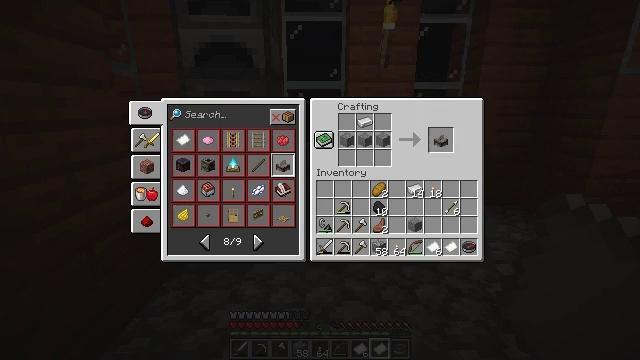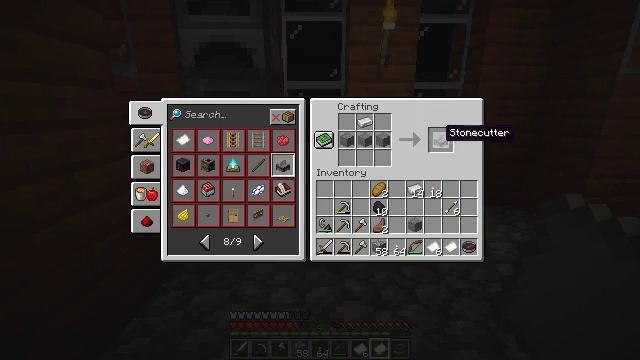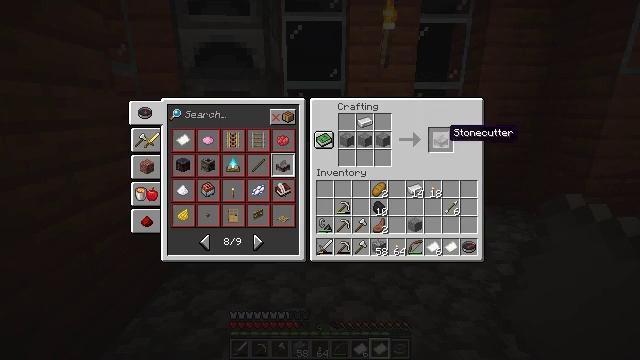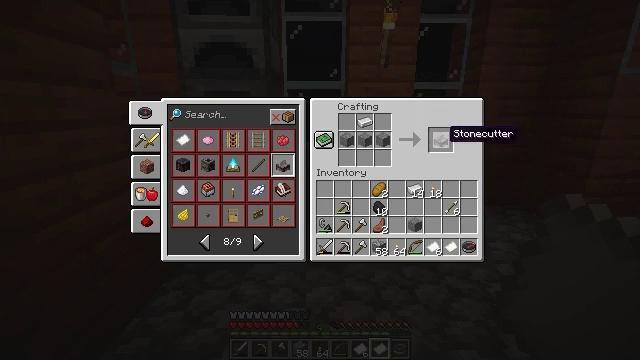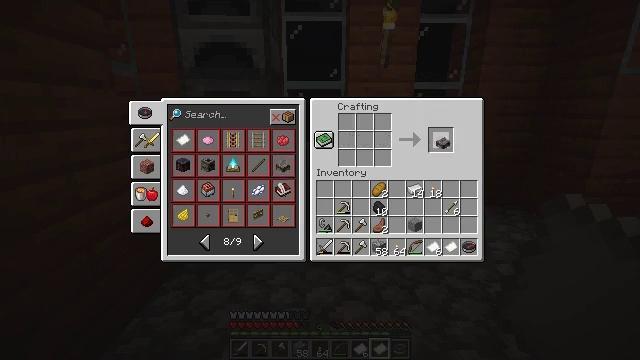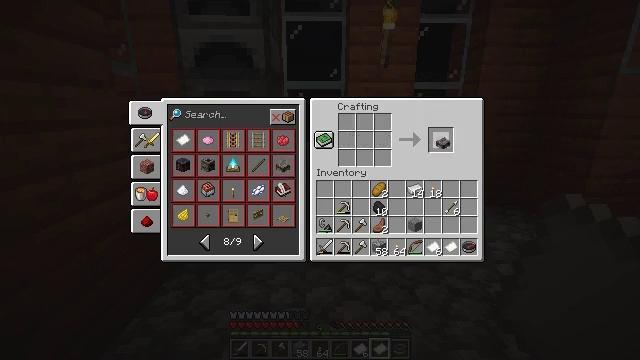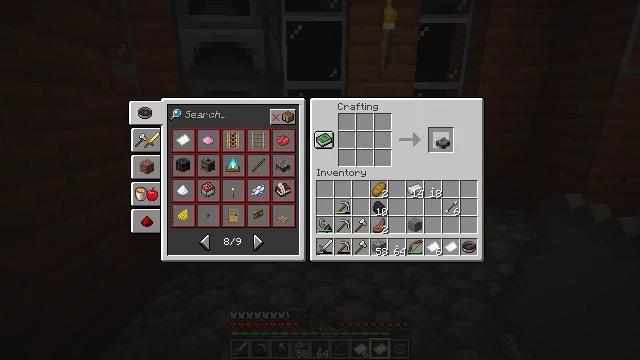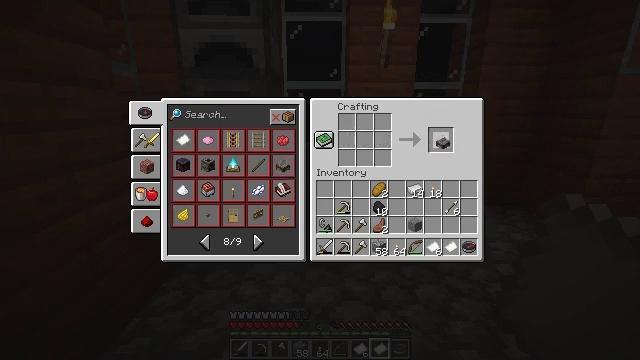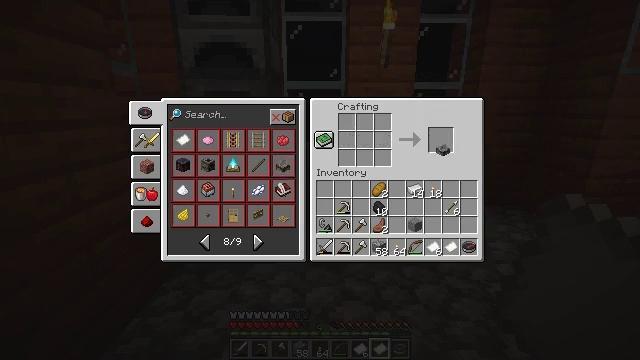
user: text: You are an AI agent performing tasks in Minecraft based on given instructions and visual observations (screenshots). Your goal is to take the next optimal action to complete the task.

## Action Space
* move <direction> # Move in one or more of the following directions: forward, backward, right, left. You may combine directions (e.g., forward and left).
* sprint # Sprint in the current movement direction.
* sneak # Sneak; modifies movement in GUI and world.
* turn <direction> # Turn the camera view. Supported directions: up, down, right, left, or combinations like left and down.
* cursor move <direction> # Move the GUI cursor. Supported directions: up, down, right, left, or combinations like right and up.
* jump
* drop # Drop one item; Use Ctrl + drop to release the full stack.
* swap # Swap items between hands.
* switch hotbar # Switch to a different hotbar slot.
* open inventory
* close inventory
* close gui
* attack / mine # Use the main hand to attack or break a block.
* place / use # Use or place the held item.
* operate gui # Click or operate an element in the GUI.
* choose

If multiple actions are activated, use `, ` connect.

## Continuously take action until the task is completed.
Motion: motion action
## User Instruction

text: Interact with the crafting table to craft a stonecutter.
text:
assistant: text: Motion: turn right
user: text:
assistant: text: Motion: no_op
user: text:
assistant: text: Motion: no_op
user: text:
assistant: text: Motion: attack / mine
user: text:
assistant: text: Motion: attack / mine
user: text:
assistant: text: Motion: attack / mine
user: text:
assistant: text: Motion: no_op
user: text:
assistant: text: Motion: turn down
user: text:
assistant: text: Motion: no_op